Interaction volume radius: 10 \u00c5
Interaction volume height: 20 \u00c5
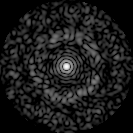
Disorder parameter: 0.8318